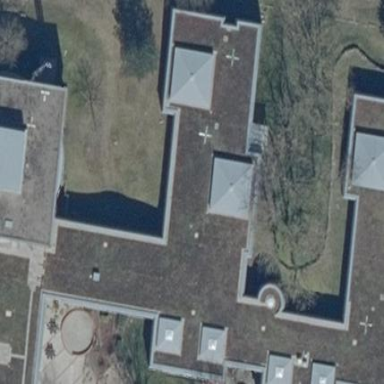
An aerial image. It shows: School building.